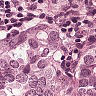
Metastatic tissue present: yes